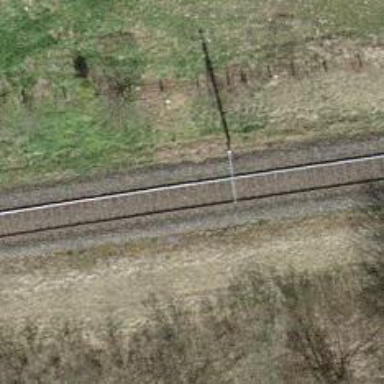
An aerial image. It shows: Single-track electrified railway with contact line.